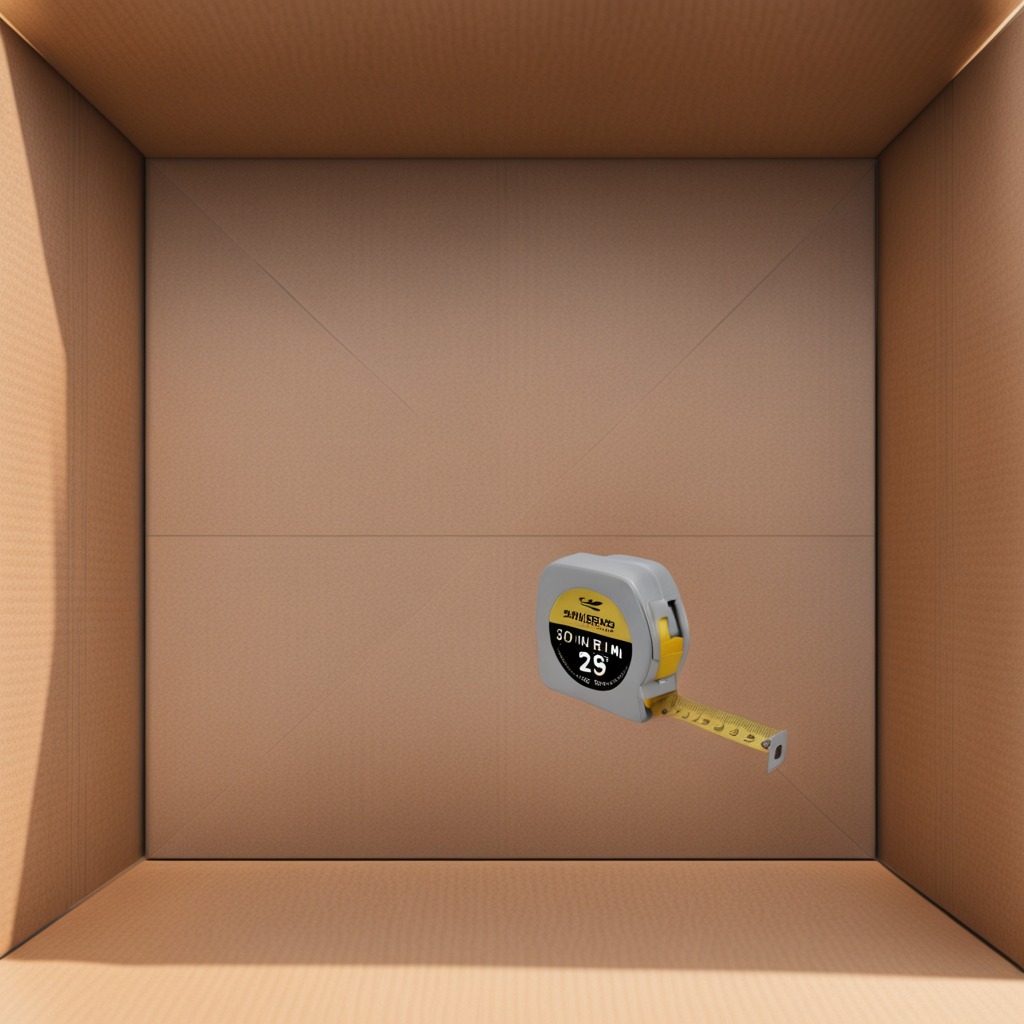
A measuring tape lies on the cardboard box surface in an outdoor workshop during daytime bright natural light soft shadows slightly creased but